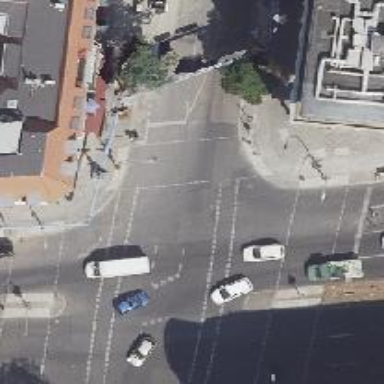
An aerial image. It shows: Road crossing with traffic signals.